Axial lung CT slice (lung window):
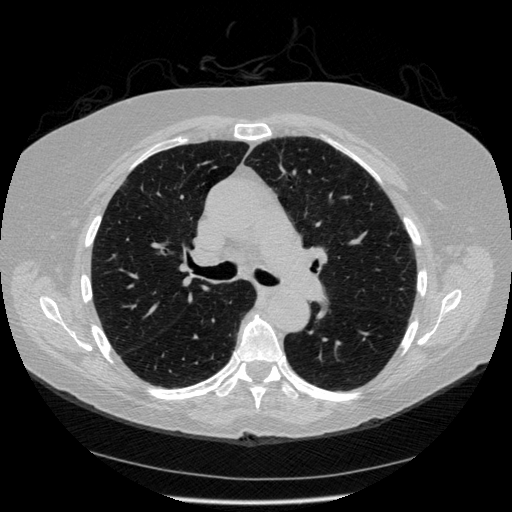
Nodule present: no